Field crop: maize
Growth stage: 2
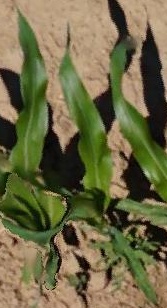
Species: maize